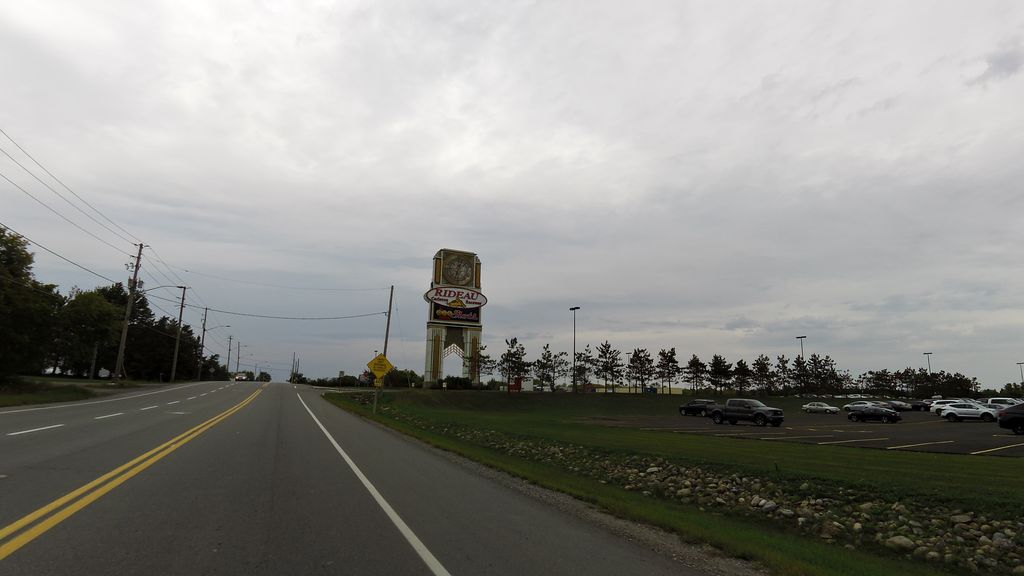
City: ottawa-gatineau